Question: My sinatra app runs fine locally (see screenshot below) but when I push it to heroku it crashes and I get this error
'''
RegexpError - undefined (?...) sequence: /(?<=(LIST ALL SELECTED ))\w/:
'''
The line of code where the occurs is
'''
match = data.match('(?<=(LIST ALL SELECTED ))\w')[0]
'''
What I am trying to do is capture the next letter directly after 'LIST ALL SELECTED '
Any insite to what this means would be greatly appreciated.
Thanks.

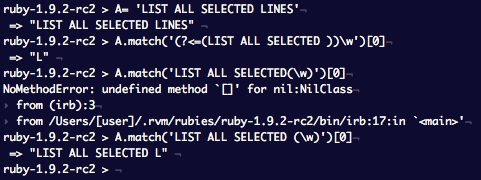
Answer: That's what's called a positive lookbehind. Ruby doesn't support them, but if that's the whole regexp, you don't need it.
'''
match = data.match(/LIST ALL SELECTED(\w)/)[0]
'''
Ben (look down, in the comments) says your regexp with the lookbehind does indeed work on Ruby 1.9.2. Heroku must be using 1.8.6 or 1.8.7, which doesn't have lookbehinds.